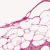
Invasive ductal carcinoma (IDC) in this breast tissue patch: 0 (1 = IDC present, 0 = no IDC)